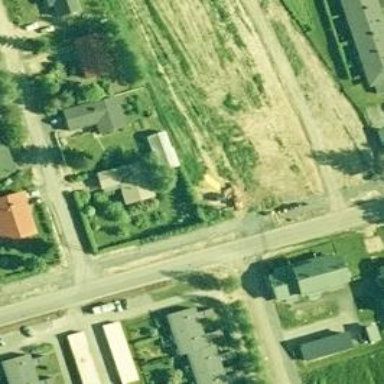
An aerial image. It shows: Uncontrolled road crossing.